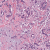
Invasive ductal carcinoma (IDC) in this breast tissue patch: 1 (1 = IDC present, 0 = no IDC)